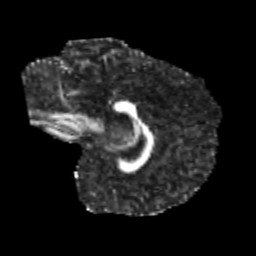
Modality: FA
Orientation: sagittal
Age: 10
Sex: male
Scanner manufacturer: siemens
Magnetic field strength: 3 T
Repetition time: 3.8 s
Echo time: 0.07 s